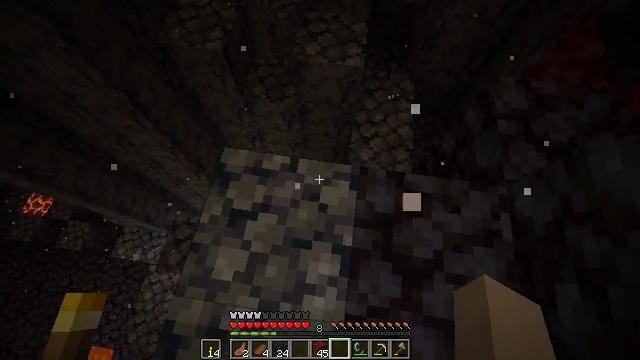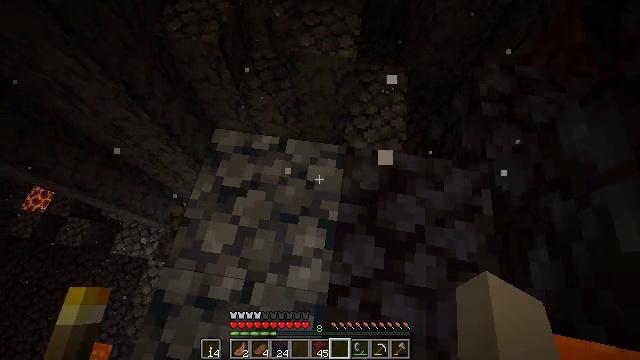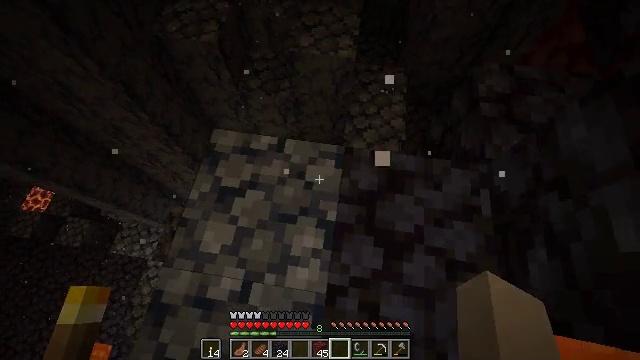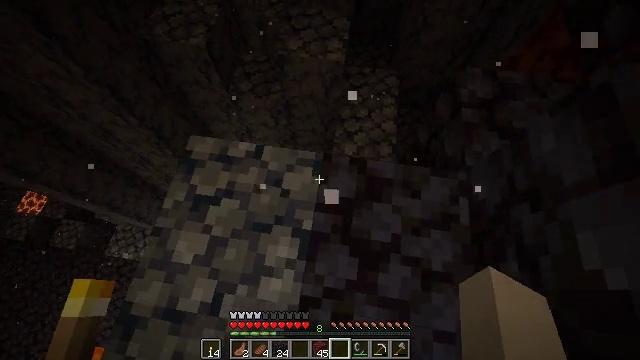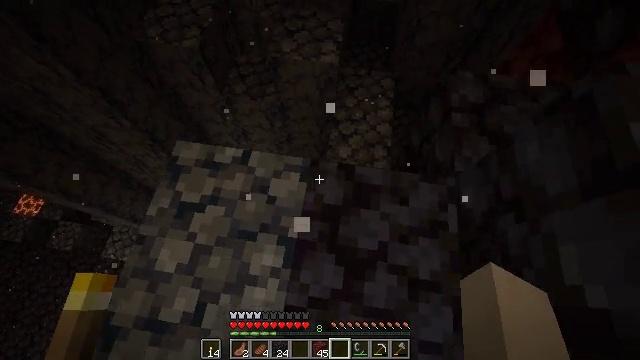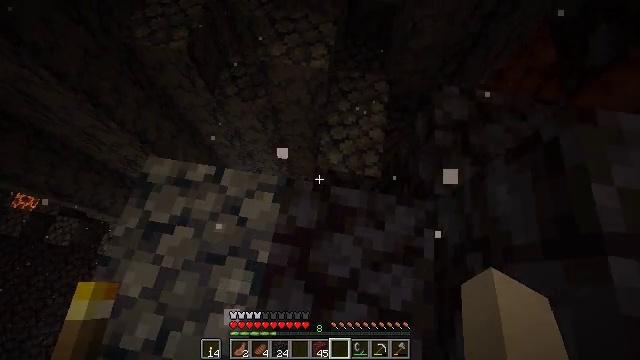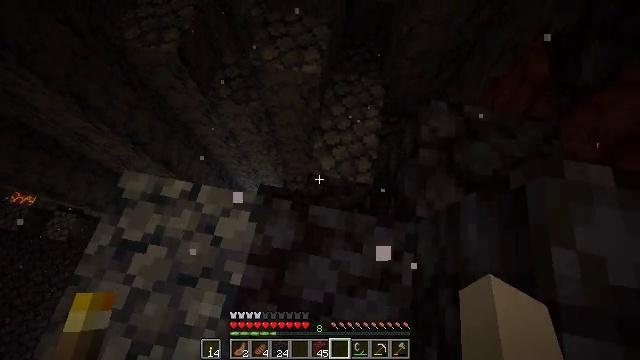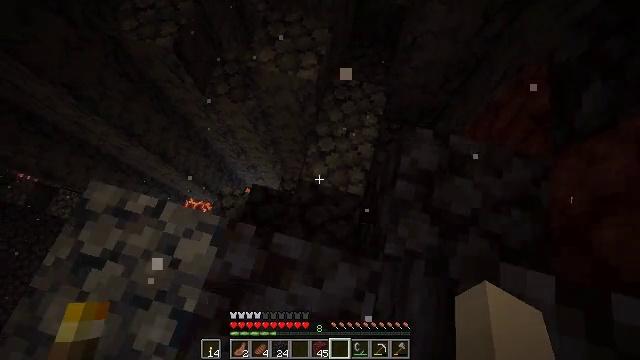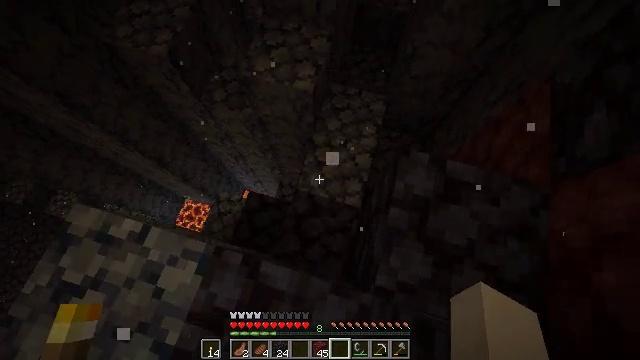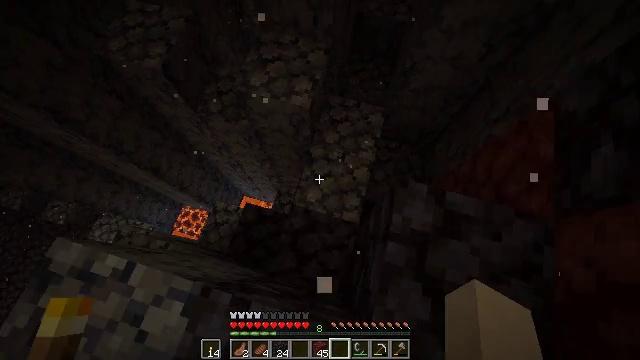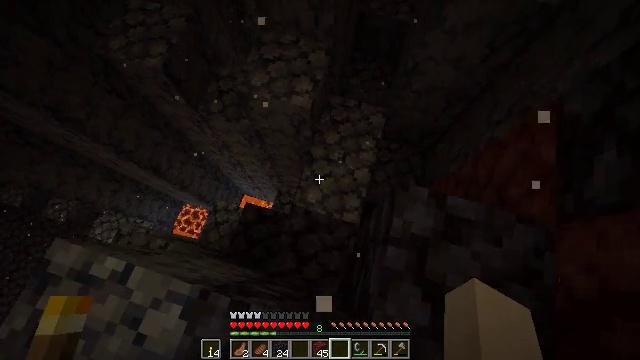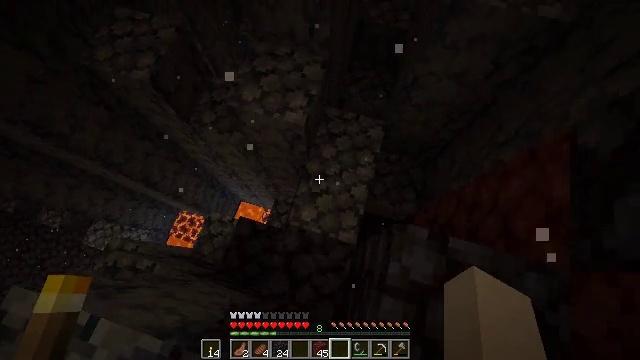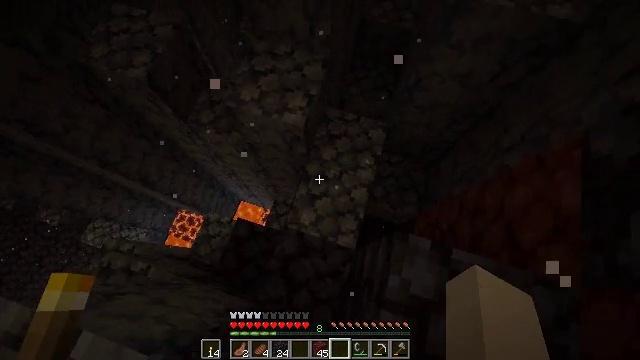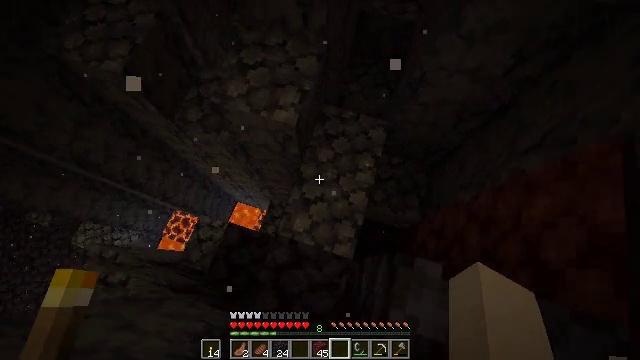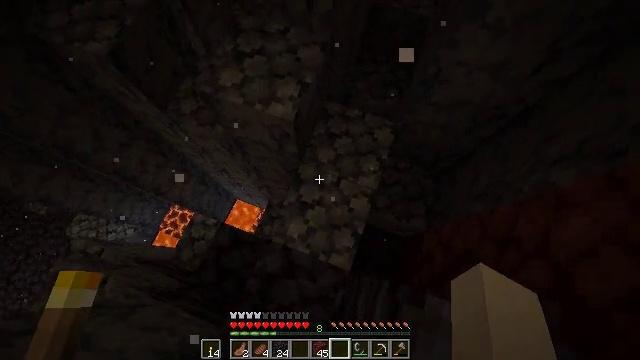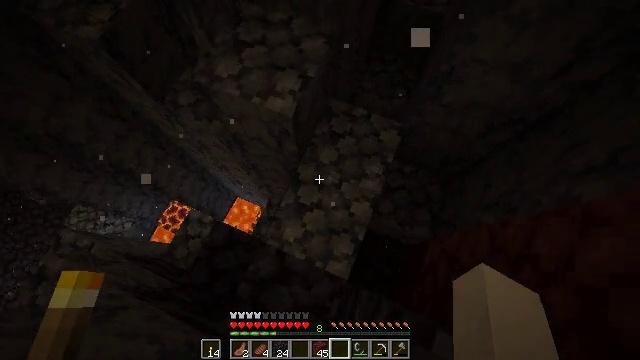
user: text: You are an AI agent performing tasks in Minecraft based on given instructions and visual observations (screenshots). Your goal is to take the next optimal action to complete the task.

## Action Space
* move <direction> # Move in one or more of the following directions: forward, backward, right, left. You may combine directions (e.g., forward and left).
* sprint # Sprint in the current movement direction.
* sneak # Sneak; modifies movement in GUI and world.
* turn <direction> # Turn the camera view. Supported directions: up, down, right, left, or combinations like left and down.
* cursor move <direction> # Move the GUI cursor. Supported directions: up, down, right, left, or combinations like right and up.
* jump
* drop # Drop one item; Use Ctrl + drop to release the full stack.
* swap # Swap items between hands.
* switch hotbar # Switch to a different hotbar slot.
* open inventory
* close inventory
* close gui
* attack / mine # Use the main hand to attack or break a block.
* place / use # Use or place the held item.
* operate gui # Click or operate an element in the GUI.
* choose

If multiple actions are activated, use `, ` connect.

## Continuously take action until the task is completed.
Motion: motion action
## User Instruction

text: Defeat a magma cube.
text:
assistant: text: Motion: move right
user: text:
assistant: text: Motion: move forward and move right
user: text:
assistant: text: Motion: move forward and move right
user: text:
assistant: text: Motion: move forward and move right
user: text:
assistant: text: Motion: move forward and move right, turn left
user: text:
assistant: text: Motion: move forward and move right, turn left
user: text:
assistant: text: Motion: move forward and move right, turn left and down
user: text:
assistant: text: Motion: move forward
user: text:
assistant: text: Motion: move forward
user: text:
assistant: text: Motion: move forward
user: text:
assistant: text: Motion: move forward and move right
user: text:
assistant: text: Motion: move forward and move right
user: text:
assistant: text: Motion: move forward and move right
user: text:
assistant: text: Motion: move forward and move right, turn left
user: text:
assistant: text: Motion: move forward, turn left
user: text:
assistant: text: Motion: move forward, turn left and up
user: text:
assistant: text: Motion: turn left and up
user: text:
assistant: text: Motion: turn left and up
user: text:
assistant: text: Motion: turn left and up
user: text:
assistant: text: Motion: turn left and up
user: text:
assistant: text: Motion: turn left
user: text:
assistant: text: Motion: turn left
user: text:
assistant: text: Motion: turn left and down
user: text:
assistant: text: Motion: turn left and down
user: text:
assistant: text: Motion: turn left and down
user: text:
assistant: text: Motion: turn left and down
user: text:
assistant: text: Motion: move forward and move left, turn left and down
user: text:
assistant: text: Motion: move forward and move left
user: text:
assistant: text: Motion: move forward and move left
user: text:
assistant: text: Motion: move forward and move left